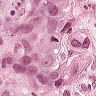
Metastatic tissue present: yes